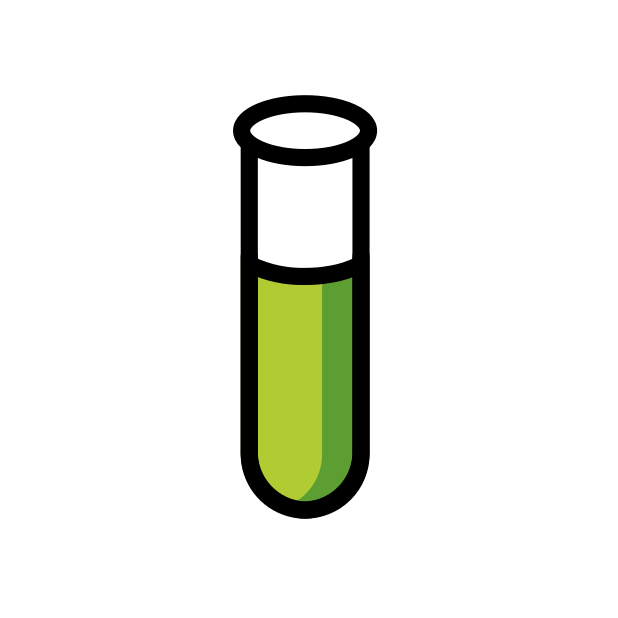
test tube